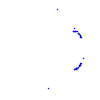
Particle: proton